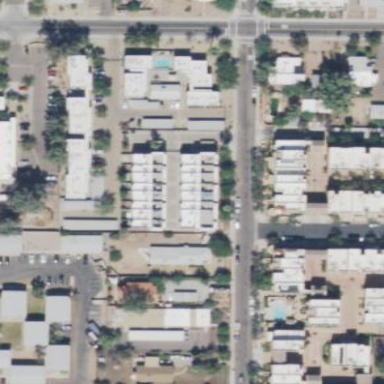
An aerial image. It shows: Residential area with apartments.